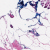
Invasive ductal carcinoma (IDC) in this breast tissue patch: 0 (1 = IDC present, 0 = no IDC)